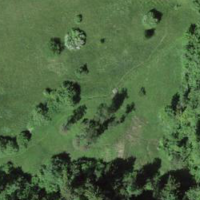
EUNIS habitat code: 24
Species observed at this site:
Lysimachia vulgaris
Vincetoxicum hirundinaria
Melittis melissophyllum
Gryllus campestris